Question: Hi i am having short code look like '[mytable name="student"]'
it having some columns. for example name,regsiter_number,address, etc..
how to display form in front end of wordpress?
for example

How to write code for this process in my plugin?
Now i am using following code in my plugin
'''
<?php
//shortcode [mytable name="student"]
function mytable_shortcode($atts)
{
extract(shortcode_atts(array(
'name'=>''
), $atts));
return "{$name}";
}
?>
'''
Help me.
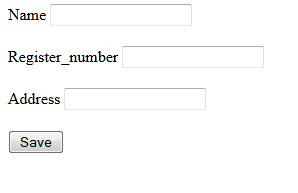
Answer: Here is sample code for you.
'''
function my_registration_form($params, $content = null) {
extract(shortcode_atts(array(
'type' => 'style1'
), $params));
ob_start();
?>
<form action="../home" method="get">
<ul>
<li>
<label>Name</label>
<input name="name" type="text" id="name">
</li>
<li>
<label>Register Number</label>
<input name="register_num" type="text" id="reg_num">
</li>
<li>
<label>Address</label>
<input name="address" type="text" id="address">
</li>
<li>
<input type="submit" value="Save">
</li>
</ul>
</form>
<?php return ob_get_clean();
}
add_shortcode('my_form','my_registration_form');
'''
And use '[my_form]' shortcode to display form.